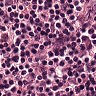
Metastatic tissue present: no